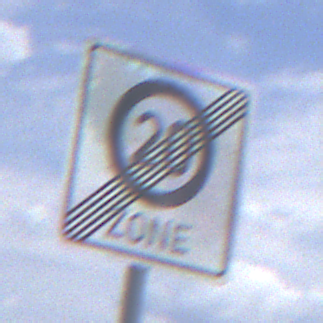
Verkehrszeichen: EndeZone20
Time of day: Midday
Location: Outdoor (Nature)
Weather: PartlyCloudy
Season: NotSpecified
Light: Natural